Aerial crown-view tile of a tropical tree (Barro Colorado Island, Panama), acquired 20241112:
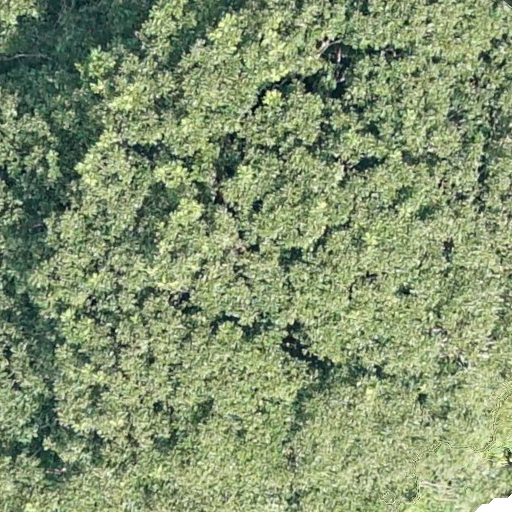
Species: Dipteryx oleifera
GBIF accepted scientific name: Dipteryx oleifera
Crown area: 735.502 m²